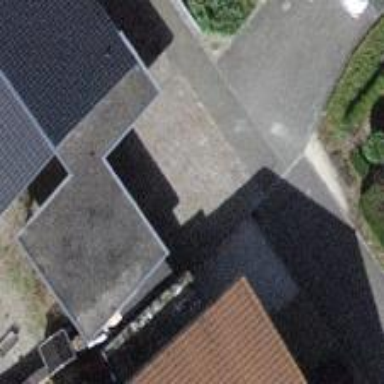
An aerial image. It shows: Path made of paving stones.